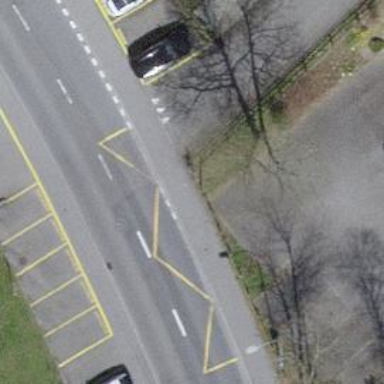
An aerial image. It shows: Bus stop with designated public transport stop position.